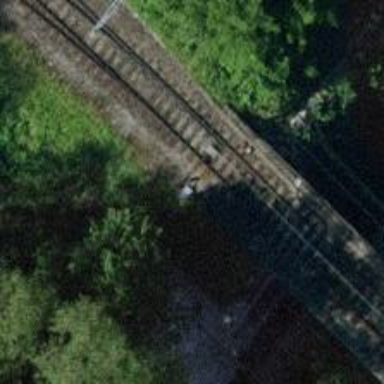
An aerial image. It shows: Railway switch.